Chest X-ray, PA view. Patient: 45 years old, sex M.
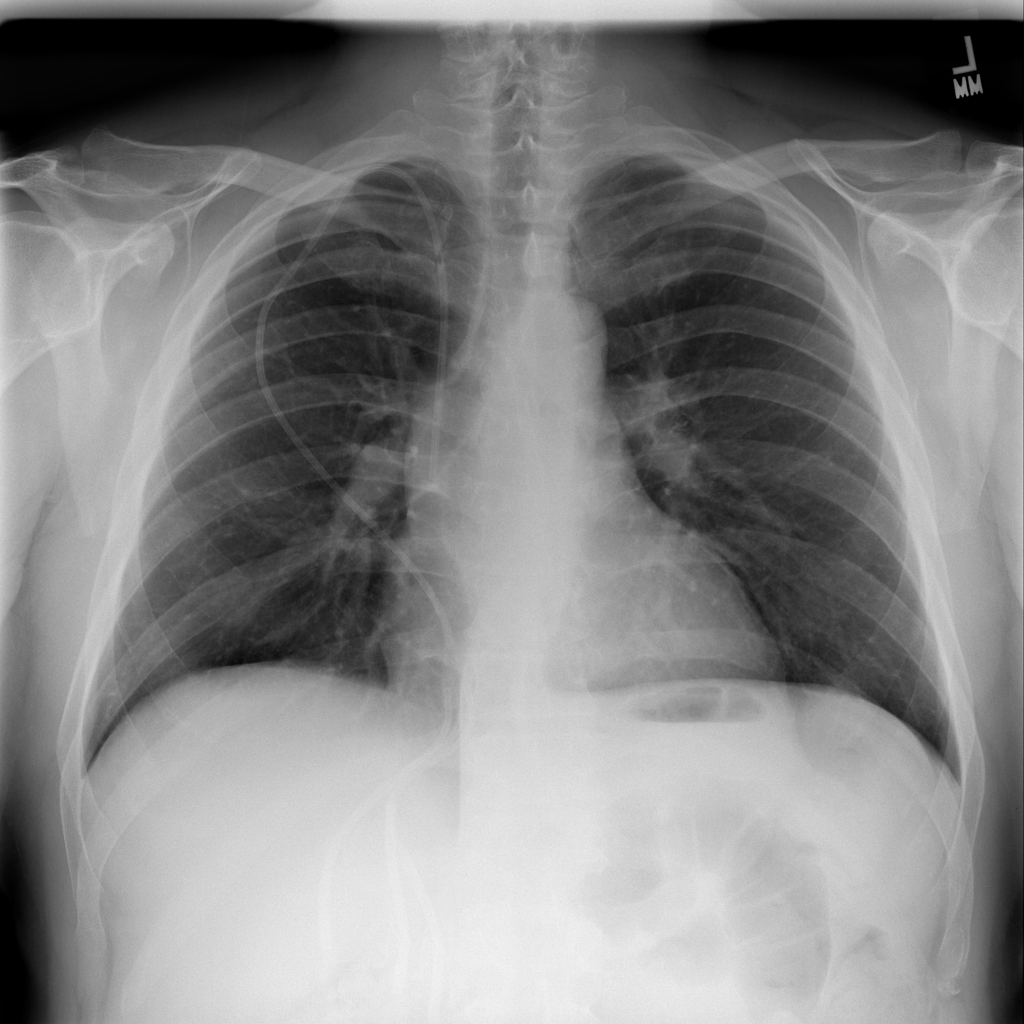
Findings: No Finding